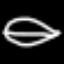
Label: leaf